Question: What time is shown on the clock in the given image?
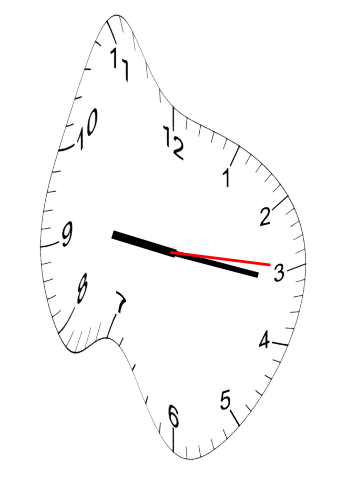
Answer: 09:16:15